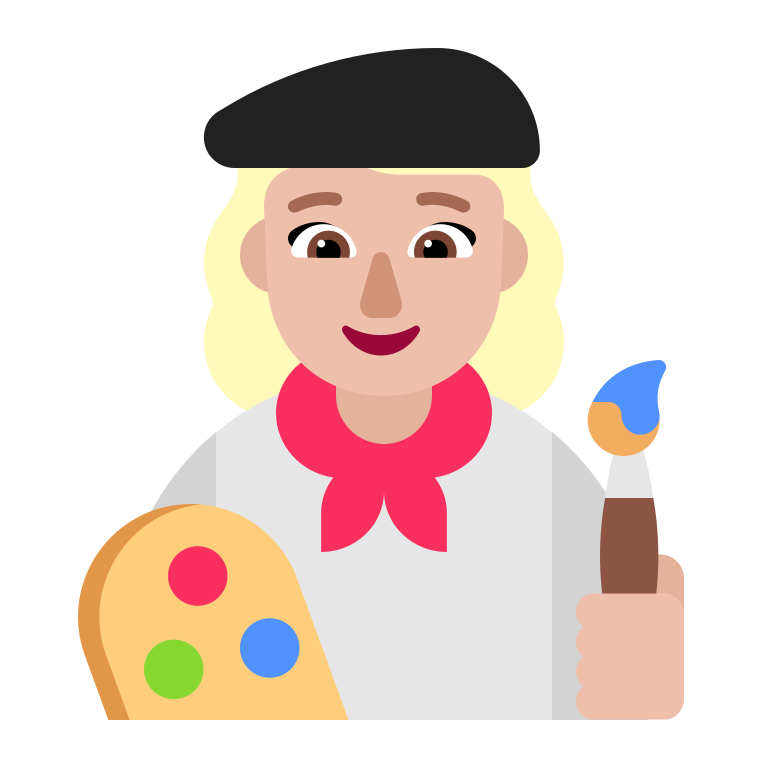
woman artist flat  light